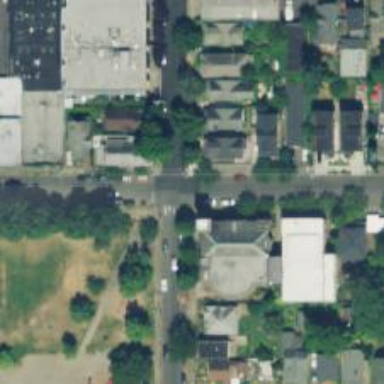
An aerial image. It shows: Residential road with separate asphalt sidewalk.